Field crop: maize
Growth stage: 2
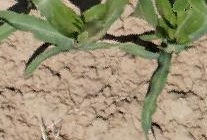
Species: maize